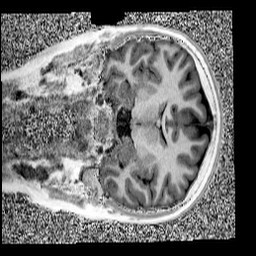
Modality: UNIT1
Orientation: coronal
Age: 10
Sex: female
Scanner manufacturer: siemens
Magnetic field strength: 3 T
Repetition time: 4 s
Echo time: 0.00299 s